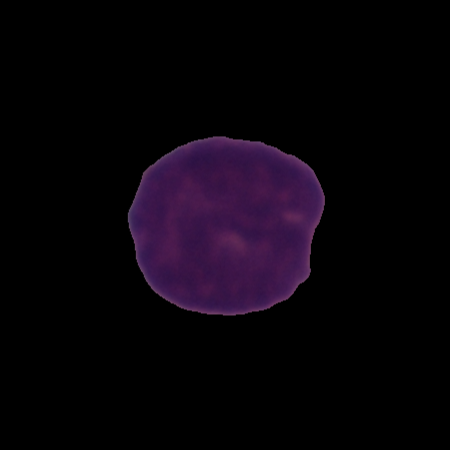
Label: healthy